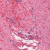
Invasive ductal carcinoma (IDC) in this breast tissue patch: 0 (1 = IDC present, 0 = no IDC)